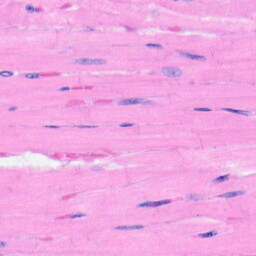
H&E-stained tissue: Heart